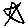
Label: star